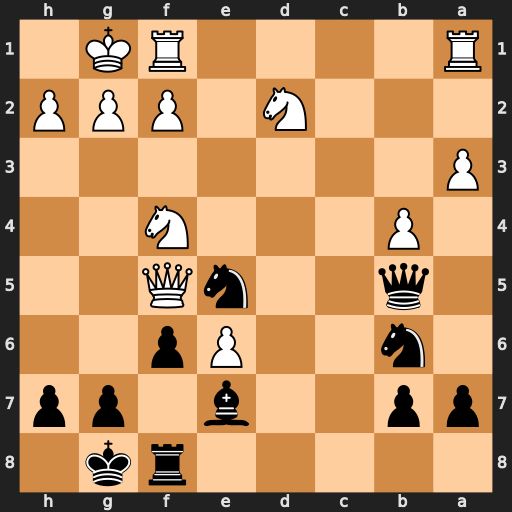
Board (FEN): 5rk1/pp2b1pp/1n2Pp2/1q2nQ2/1P3N2/P7/3N1PPP/R4RK1
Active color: b
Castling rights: -
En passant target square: -
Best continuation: Nf3+ Nxf3 Qxf5